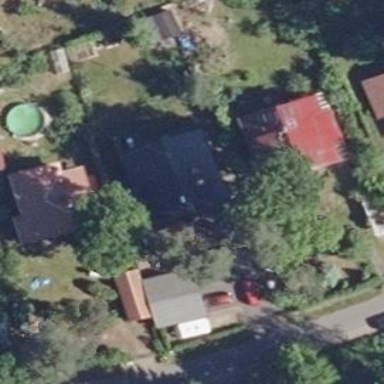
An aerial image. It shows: Simple house.